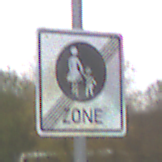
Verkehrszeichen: EndeFussgaengerzone
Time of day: Midday
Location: Outdoor (Suburban)
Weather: Overcast
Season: NotSpecified
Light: Natural